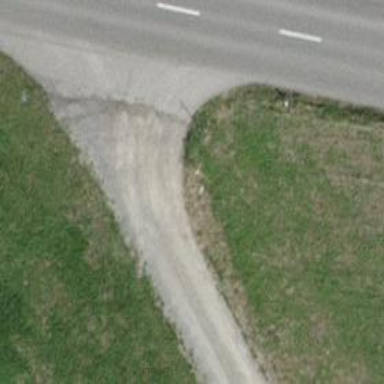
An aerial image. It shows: Track with compacted grade2 surface.